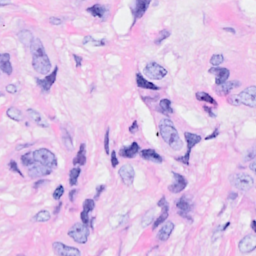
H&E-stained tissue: Breast